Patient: sex F, age 73
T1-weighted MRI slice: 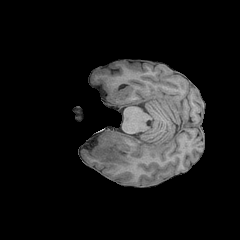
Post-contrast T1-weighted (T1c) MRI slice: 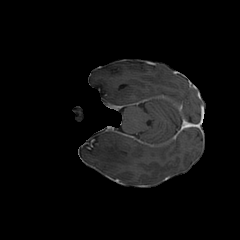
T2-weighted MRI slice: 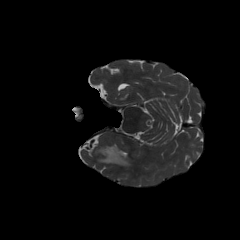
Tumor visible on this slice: yes
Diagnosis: Glioblastoma, IDH-wildtype
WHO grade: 4